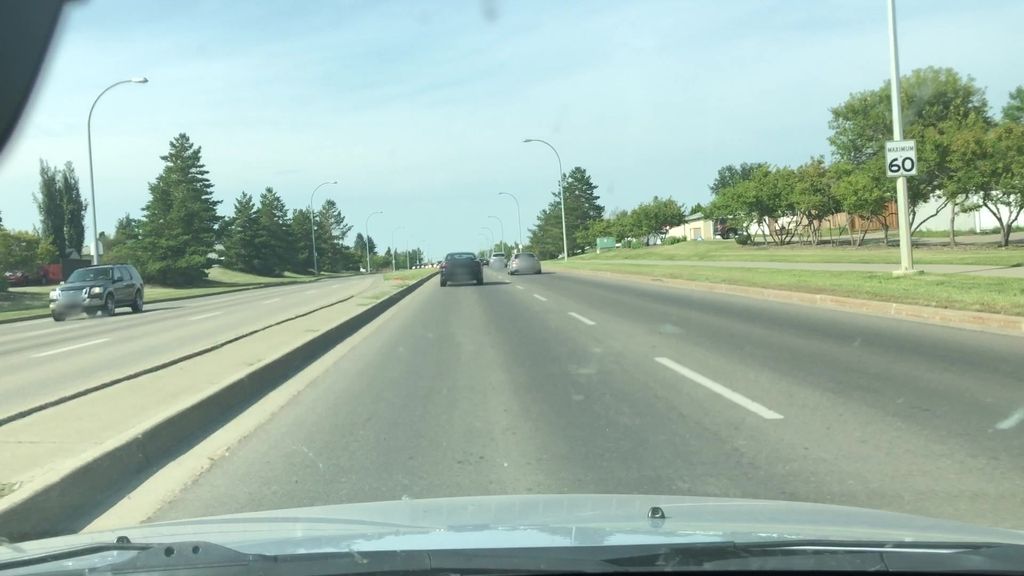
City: edmonton